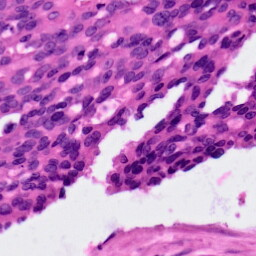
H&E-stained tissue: Ovarian